Question: How can I get the tooltip seen in the image below to be displayed as shared?
You might want to take a look at the Highcharts API Reference (especially the info about the shared option): <URL>
Here's the jsfiddle: <URL>
for fullscreen: <URL>
I tried this, but it didn't work:
'''
tooltip: {
shared: true,
formatter: function () {
var y_value_kwh = (this.points[i].y/1000).toFixed(2);
return '<span style="font-size: 10px">' + this.key + '</span><br/>' + '<span style="color:' + this.points[i].series.color + '">*</span> ' + this.points[i].series.name + ': <b>' + y_value_kwh + ' kWh</b><br/>';
},
},
'''
Current code:
'''
tooltip: {
//shared: true,
formatter: function () {
var y_value_kwh = (this.y/1000).toFixed(2);
return '<span style="font-size: 10px">' + this.key + '</span><br/>' + '<span style="color:' + this.series.color + '">*</span> ' + this.series.name + ': <b>' + y_value_kwh + ' kWh</b><br/>';
},
},
'''
Current output:

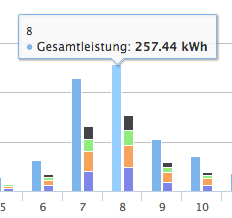
Answer: When you want to display the individual data points for stacked graphs with a shared tooltip, you have to loop through the individual points and build up the tooltip markup.
'''
tooltip: {
shared: true,
formatter: function () {
var points = this.points;
var pointsLength = points.length;
var tooltipMarkup = pointsLength ? '<span style="font-size: 10px">' + points[0].key + '</span><br/>' : '';
var index;
var y_value_kwh;
for(index = 0; index < pointsLength; index += 1) {
y_value_kwh = (points[index].y/1000).toFixed(2);
tooltipMarkup += '<span style="color:' + points[index].series.color + '">*</span> ' + points[index].series.name + ': <b>' + y_value_kwh + ' kWh</b><br/>';
}
return tooltipMarkup;
}
}
'''
Here's a working example: <URL>